Question: I have retrieved a large number from an Access database. Why does Java display this 10 digit no. as E+9 in its cells, instead of displaying the full number, even though i am using "Number" as datatype for that column.
Is there any way to display the full number instead of E+" " in the cells, other than using the "Text" datatype. If there is no way, how should a long no. coded from Java program be retrieved from database?
For eg :- <PHONE> will be displayed as E+9 using Number datatype, which may be entered as long from a java program, how to fetch it back from the database and set it to a textfield as <PHONE>?

'''
import javax.swing.*;
import javax.swing.*;
import javax.swing.event.*;
import java.awt.*;
import java.awt.event.*;
import java.awt.event.ActionEvent;
import java.awt.event.ActionListener;
import javax.swing.JComponent;
import javax.swing.SwingUtilities;
import net.java.dev.designgridlayout.DesignGridLayout;
import java.io.*;
import net.java.dev.designgridlayout.Tag;
import javax.swing.JButton;
import javax.swing.JTable;
import javax.swing.table.DefaultTableModel;
import java.sql.*;
class Driverproblem
{
JFrame JF;
JDesktopPane JDP;
JInternalFrame JIF4,JIF13;
Container C,C4,C13;
JMenu FileMenu;
JMenuItem Settings,CompanyInfo;
JMenuBar JMB;
JLabel i4l1,i4l2,i4l3,i4l4,i4l5,i4l6,i4l7,i13l1,i13l2,i13l3,i13l4,i13l5,i13l6,i13l7;
JTextField i4t1,i4t2,i4t3,i4t4,i4t5,i4t6,i13t1,i13t2,i13t3,i13t4,i13t5,i13t6;
JButton i4b1,i13b1;
JTextArea i4ta1,i13ta1;
Color color;
public Driverproblem()
{
JF=new JFrame("Quick Accounting");
JDP=new JDesktopPane();
JMB=new JMenuBar();
C=JF.getContentPane();
color = Color.lightGray;
JDP.setBackground(color);
C.add(JDP,BorderLayout.CENTER);
C.add(JMB, BorderLayout.NORTH);
JF.pack();
JF.setLocationRelativeTo(null);
JF.setVisible(true);
FileMenu=new JMenu("File");
CompanyInfo=new JMenuItem("Company Info");
CompanyInfo.addActionListener(new ActionListener()
{
public void actionPerformed(ActionEvent ae)
{
JIF4.setVisible(true);
try
{
Class.forName("sun.jdbc.odbc.JdbcOdbcDriver");
Connection i4conn = DriverManager.getConnection("Jdbc:Odbc:TomsJava");
PreparedStatement i4ps = i4conn.prepareStatement("select * from i13SaveUserSettings");
ResultSet i4rs = i4ps.executeQuery();
while(i4rs.next())
{
String i4companyName = i4rs.getString("Company_Name");
String i4address = i4rs.getString("Address");
String i4place = i4rs.getString("Place");
long i4phone = i4rs.getLong("Phone");
int i4pincode = i4rs.getInt("Pincode");
String i4email = i4rs.getString("Email");
String i4website = i4rs.getString("Website");
System.out.println(i4phone);
i4t1.setText(i4companyName);
i4ta1.setText(i4address);
i4t2.setText(i4place);
i4t4.setText(String.valueOf(i4phone));
i4t4.setText(String.valueOf(i4pincode));
i4t5.setText(i4email);
i4t6.setText(i4website);
}
i4rs.close();
i4ps.close();
i4conn.close();
}
catch(SQLException e)
{
System.out.println(e);
}
catch(ClassNotFoundException z)
{
System.out.println(z);
}
catch(NumberFormatException n)
{
System.out.println(n);
}
}
});
JIF4 = new JInternalFrame("Company Information",true,true, true, true);
JIF4.setBounds(10, 10, 600, 500);
C4 = JIF4.getContentPane();
DesignGridLayout layout4 = new DesignGridLayout(C4);
i4l1 = new JLabel("Company Name : ");
i4l2 = new JLabel("Address : ");
i4l3 = new JLabel("Place : ");
i4l4 = new JLabel("Phone : ");
i4l5 = new JLabel("Pincode : ");
i4l6 = new JLabel("Email : ");
i4l7 = new JLabel("Website : ");
i4t1 = new JTextField(20);
i4t2 = new JTextField(20);
i4t3 = new JTextField(20);
i4t4 = new JTextField(20);
i4t5 = new JTextField(20);
i4t6 = new JTextField(20);
i4ta1 = new JTextArea(5,20);
i4b1 = new JButton("Close");
i4b1.addActionListener(new ActionListener()
{
public void actionPerformed(ActionEvent ae)
{
JIF4.dispose();
}
});
layout4.row().grid(i4l1).add(i4t1);
layout4.row().grid(i4l2).add(i4ta1);
layout4.row().grid(i4l3).add(i4t2);
layout4.row().grid(i4l4).add(i4t3);
layout4.row().grid(i4l5).add(i4t4);
layout4.row().grid(i4l6).add(i4t5);
layout4.row().grid(i4l7).add(i4t6);
layout4.emptyRow();
layout4.row().center().add(i4b1);
JDP.add(JIF4);
Settings=new JMenuItem("Settings");
Settings.addActionListener(new ActionListener()
{
public void actionPerformed(ActionEvent ae)
{
JIF13.setVisible(true);
}
});
JIF13 = new JInternalFrame("User Settings",true,true, true, true);
JIF13.setBounds(10, 10, 600, 500);
C13 = JIF13.getContentPane();
DesignGridLayout layout13 = new DesignGridLayout(C13);
i13l1 = new JLabel("Company Name : ");
i13l2 = new JLabel("Address : ");
i13l3 = new JLabel("Place : ");
i13l4 = new JLabel("Phone : ");
i13l5 = new JLabel("Pincode : ");
i13l6 = new JLabel("Email : ");
i13l7 = new JLabel("Website : ");
i13t1 = new JTextField(20);
i13t2 = new JTextField(20);
i13t3 = new JTextField(20);
i13t4 = new JTextField(20);
i13t5 = new JTextField(20);
i13t6 = new JTextField(20);
i13ta1 = new JTextArea(5,20);
i13b1 = new JButton("Save");
i13b1.addActionListener(new ActionListener()
{
public void actionPerformed(ActionEvent ae)
{
try
{
Class.forName("sun.jdbc.odbc.JdbcOdbcDriver");
Connection i13conn = DriverManager.getConnection("Jdbc:Odbc:TomsJava");
String i13companyName = i13t1.getText();
String i13address = i13ta1.getText();
String i13place = i13t2.getText();
long i13phone = Long.valueOf(i13t3.getText());
int i13pincode = Integer.parseInt(i13t4.getText());
String i13email = i13t5.getText();
String i13website = i13t6.getText();
Statement i13stmt = i13conn.createStatement(ResultSet.TYPE_SCROLL_SENSITIVE,ResultSet.CONCUR_UPDATABLE);
ResultSet i13rs = i13stmt.executeQuery("SELECT * FROM i13SaveUserSettings");
i13rs.absolute(1);
i13rs.updateString("Company_Name", i13companyName);
i13rs.updateString("Address",i13address);
i13rs.updateString("Place",i13place);
i13rs.updateLong("Phone",i13phone);
i13rs.updateInt("Pincode",i13pincode);
i13rs.updateString("Email",i13email);
i13rs.updateString("Website",i13website);
i13rs.insertRow();
i13rs.close();
i13stmt.close();
}
catch(SQLException e)
{
System.out.println(e);
}
catch(ClassNotFoundException z)
{
System.out.println(z);
}
catch(NumberFormatException n)
{
System.out.println(n);
}
JIF13.dispose();
}
});
layout13.row().grid(i13l1).add(i13t1);
layout13.row().grid(i13l2).add(i13ta1);
layout13.row().grid(i13l3).add(i13t2);
layout13.row().grid(i13l4).add(i13t3);
layout13.row().grid(i13l5).add(i13t4);
layout13.row().grid(i13l6).add(i13t5);
layout13.row().grid(i13l7).add(i13t6);
layout13.emptyRow();
layout13.row().center().add(i13b1);
JDP.add(JIF13);
FileMenu.add(Settings);
FileMenu.add(CompanyInfo);
JMB.add(FileMenu);
}
public static void main(String args[]) throws SQLException,ClassNotFoundException
{
new Driverproblem();
}
'''
}
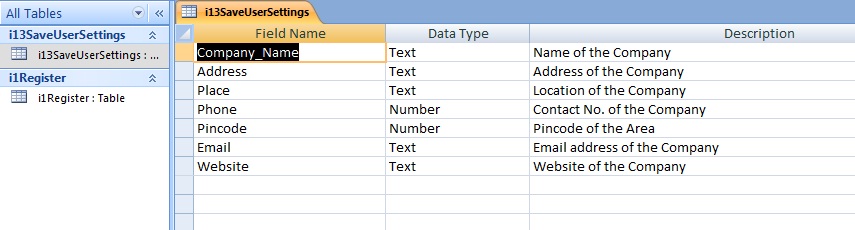
Answer: Your issue stems from the fact that you are apparently trying to store [Phone] as a 'Number'. While we tend to call them "phone numbers" they are really just strings of digits. They are not "numbers" in the mathematical sense because we have no need to perform calculations on them. (For example, adding or subtracting two phone numbers serves no useful purpose.)
So, you should simply use a 'Text' field in the Access database to store [Phone] (and probably use a 'Text' field for [Pincode], too).
Regarding the display of very large (or very small) numbers, there are several factors that could cause a number to appear in scientific notation. For example, when displaying a very large number in a text box the UI code could switch the number to scientific notation
- - '#######'
Certainly floating-point types like 'Double' and 'Single' are the most likely to appear in scientific notation because their range of values is so large that at some point we'd be forced to use it. This can be illustrated with the following Java code, where both fields in the Access table contain '<PHONE>'
'''
ps = con.prepareStatement(
String.format("SELECT DoubleField, LongIntField FROM DemoTable WHERE ID=1")
);
ResultSet rs = ps.executeQuery();
rs.next();
System.out.println(rs.getDouble(1));
System.out.println(rs.getInt(2));
System.out.println(9223372036854775807L);
'''
The console output is
'''
1.2345678E7
<PHONE>
9223372036854775807
'''
Notice that the [DoubleField] value is displayed in scientific notation even though it takes space than the standard notation equivalent would ('<PHONE>.0'). Java has apparently decided that the number is "big enough" to warrant switching to scientific notation. Notice also that Java happily prints out the largest possible 'Long' value, even though it is larger than the 'Double' value.